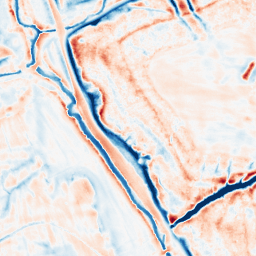
Category: edge_preserving
Decomposition family: bilateral
Decomposition parameters: d: 21
sigma_color: 75
sigma_space: 75
Upsampling method: cubic_mitchell
Upsampling parameters: scale: 4
Upsampling scale: 4